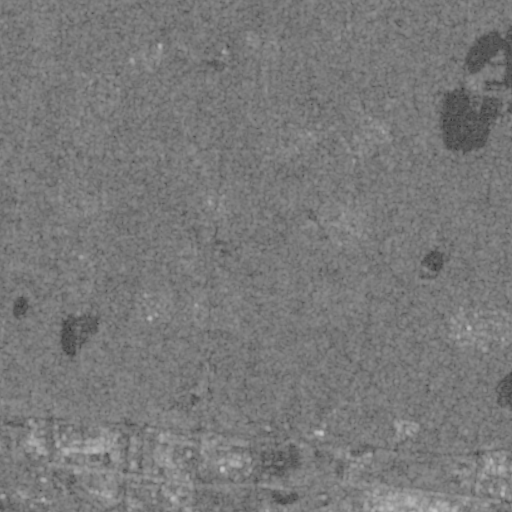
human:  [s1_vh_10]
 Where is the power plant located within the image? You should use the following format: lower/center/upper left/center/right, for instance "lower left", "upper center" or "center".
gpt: The power plant is located in the lower right of the image.
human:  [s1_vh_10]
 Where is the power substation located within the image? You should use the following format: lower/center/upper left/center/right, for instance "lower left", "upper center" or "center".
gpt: The power substation is located in the lower right of the image.
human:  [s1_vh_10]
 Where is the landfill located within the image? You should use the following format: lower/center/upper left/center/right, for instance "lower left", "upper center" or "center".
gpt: There is no landfill in the image.

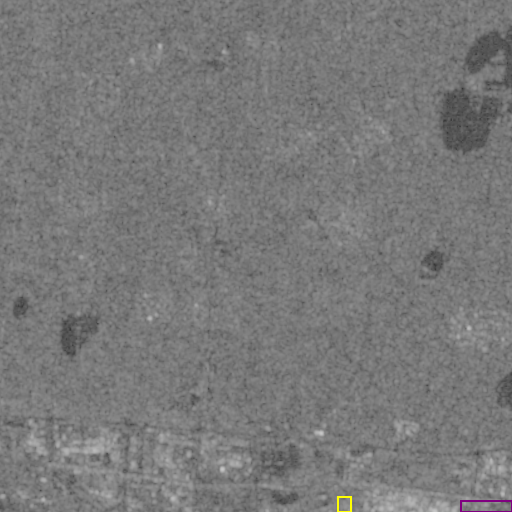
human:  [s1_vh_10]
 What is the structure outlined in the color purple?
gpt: The structure outlined in purple is a power plant.
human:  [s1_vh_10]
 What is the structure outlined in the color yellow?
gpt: The structure outlined in yellow is a power substation.
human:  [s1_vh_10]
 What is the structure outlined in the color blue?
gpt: There is no blue outline.